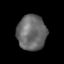
Tissue: prostate
Cell type: Epithelial cells
Senescence score: 0.297
Nuclear area (px): 1008
Mean DAPI intensity: 104.818